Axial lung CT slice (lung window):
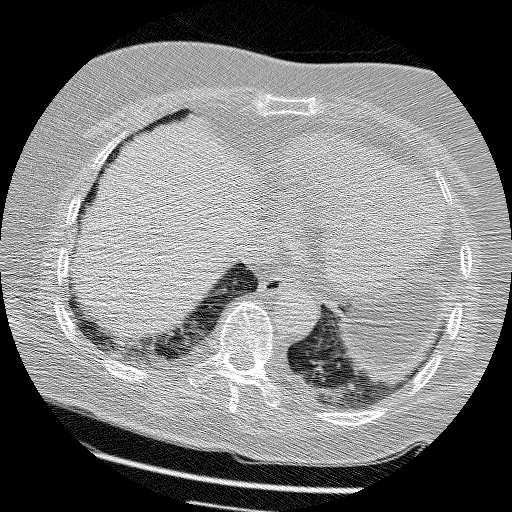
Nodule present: no